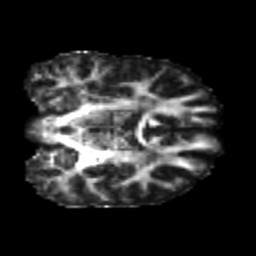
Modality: FA
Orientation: coronal
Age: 25
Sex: male
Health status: healthy
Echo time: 0.074 s